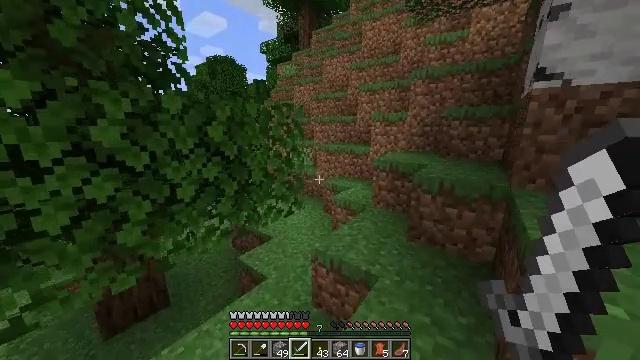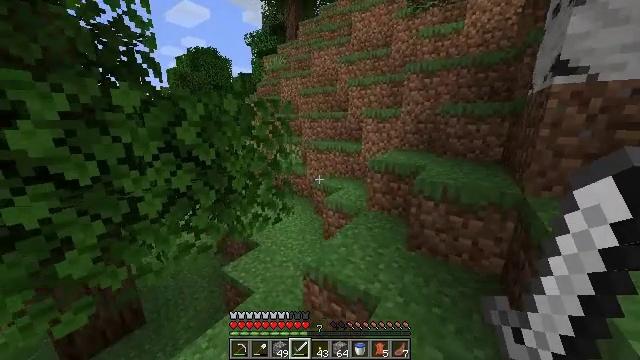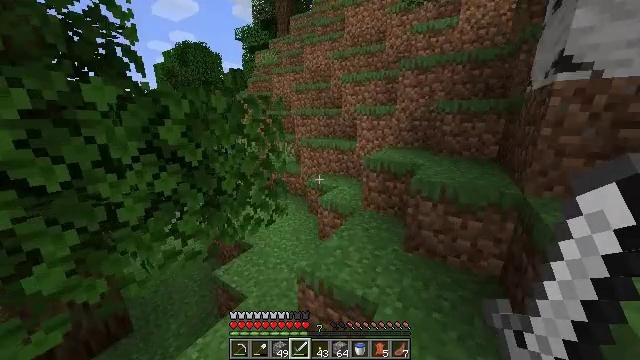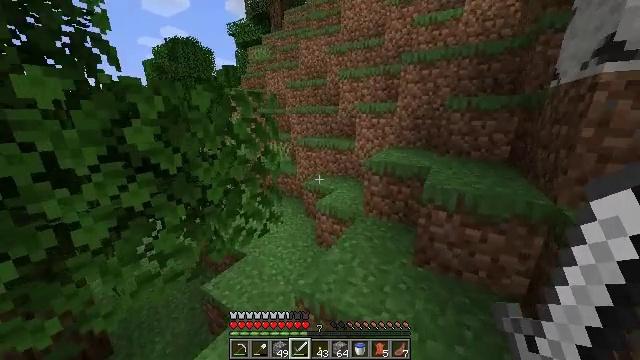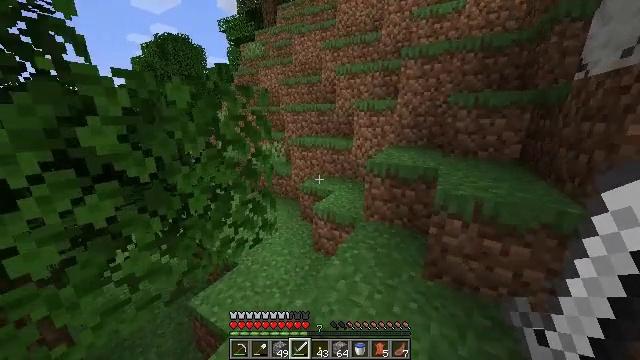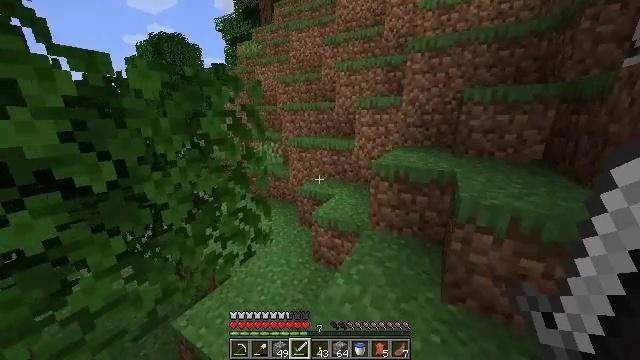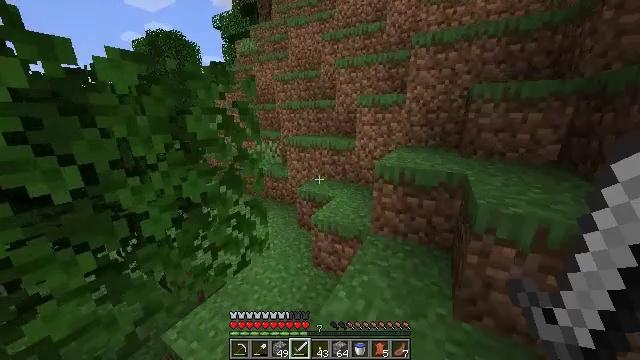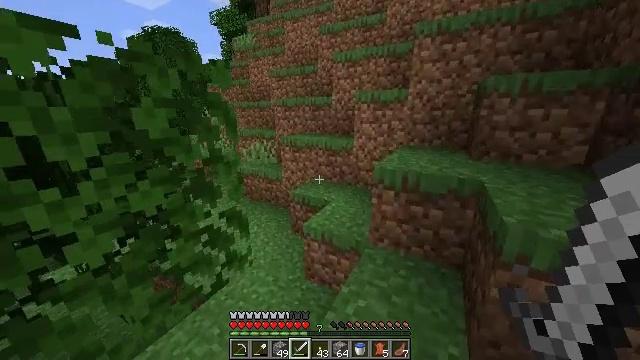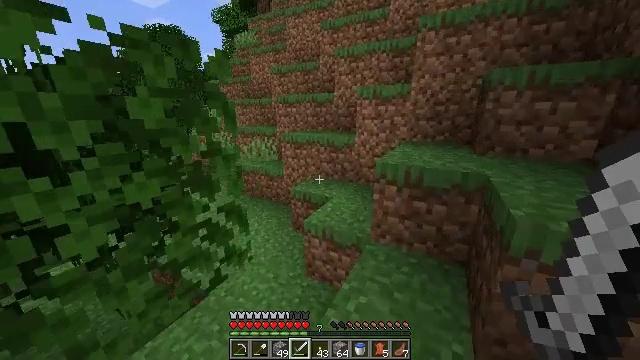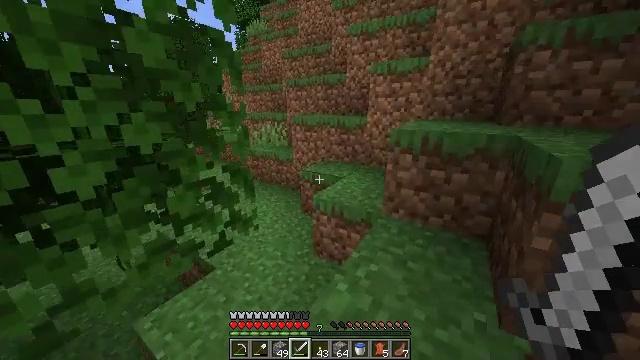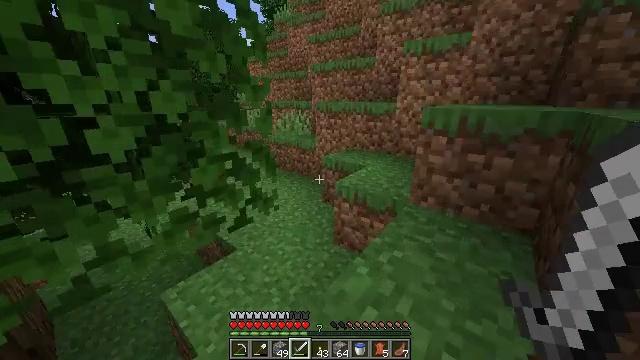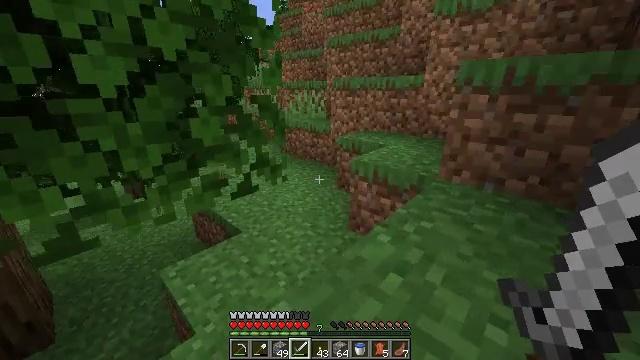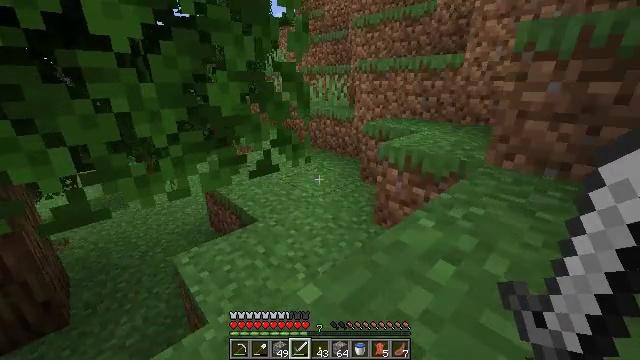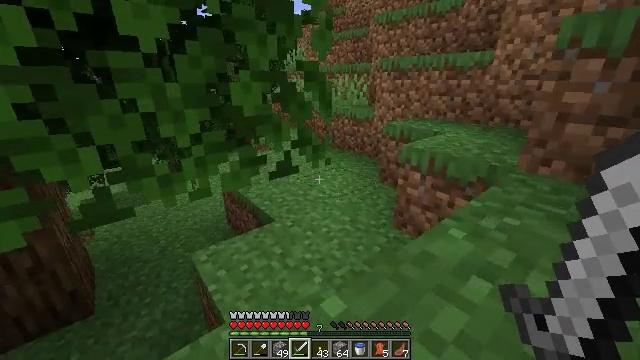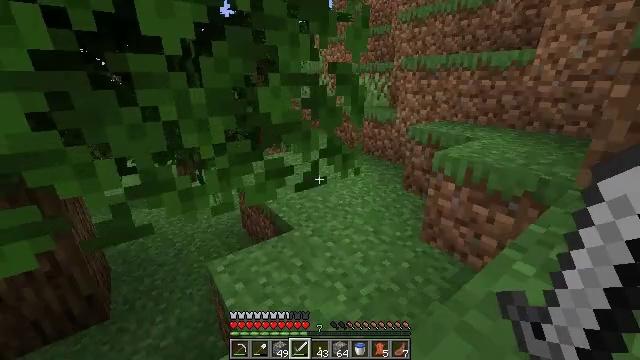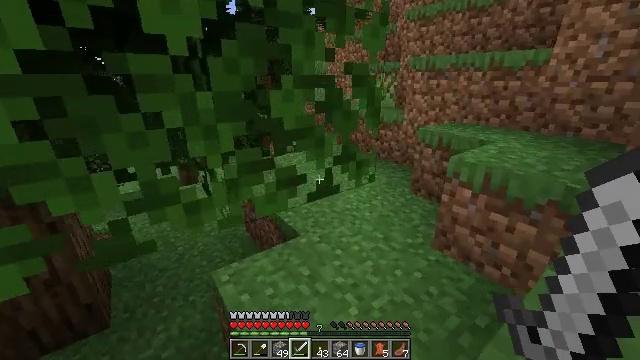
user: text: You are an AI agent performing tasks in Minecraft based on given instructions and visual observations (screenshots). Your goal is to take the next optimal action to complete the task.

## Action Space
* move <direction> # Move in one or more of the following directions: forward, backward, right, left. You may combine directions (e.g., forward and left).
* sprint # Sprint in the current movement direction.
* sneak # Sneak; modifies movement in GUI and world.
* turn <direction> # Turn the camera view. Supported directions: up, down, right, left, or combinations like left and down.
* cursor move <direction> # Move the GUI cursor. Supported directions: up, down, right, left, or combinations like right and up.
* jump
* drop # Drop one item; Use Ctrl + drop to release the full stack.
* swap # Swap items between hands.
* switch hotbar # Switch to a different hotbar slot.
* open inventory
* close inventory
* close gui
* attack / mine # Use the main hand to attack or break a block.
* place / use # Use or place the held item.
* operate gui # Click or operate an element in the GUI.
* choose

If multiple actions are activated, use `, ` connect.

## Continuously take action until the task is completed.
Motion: motion action
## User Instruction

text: Remove a peony from the inventory.
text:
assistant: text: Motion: move forward, sprint, turn right and down
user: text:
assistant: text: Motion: move forward, sprint, turn right
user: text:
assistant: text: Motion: move forward, sprint, turn right
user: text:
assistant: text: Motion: move forward, sprint, turn right
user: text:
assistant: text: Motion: move forward, sprint
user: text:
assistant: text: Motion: move forward, sprint
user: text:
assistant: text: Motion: move forward and move right, sprint
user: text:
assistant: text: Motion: move forward and move right, sprint
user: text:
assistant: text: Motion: move forward and move right, sprint, turn left and down
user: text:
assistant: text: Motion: move forward and move right, sprint, turn left and down
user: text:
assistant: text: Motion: move forward, sprint, turn left
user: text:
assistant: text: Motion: move forward, sprint, turn left
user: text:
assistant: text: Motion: move forward, sprint, turn left
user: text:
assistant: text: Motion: move forward, sprint, turn left
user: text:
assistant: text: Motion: move forward, sprint
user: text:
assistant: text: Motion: move forward, sprint, jump
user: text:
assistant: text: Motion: move forward, sprint, jump
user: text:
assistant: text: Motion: move forward, sprint, jump
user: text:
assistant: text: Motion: move forward, sprint, jump
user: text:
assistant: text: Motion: move forward, sprint, turn right, jump
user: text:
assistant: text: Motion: move forward, sprint, jump
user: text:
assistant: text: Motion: move forward, sprint, jump
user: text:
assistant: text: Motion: move forward, sprint
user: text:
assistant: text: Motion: move forward, sprint
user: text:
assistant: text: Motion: move forward, sprint
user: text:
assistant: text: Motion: move forward, sprint
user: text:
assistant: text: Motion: move forward, sprint
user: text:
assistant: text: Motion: move forward, sprint, turn left
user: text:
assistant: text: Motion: move forward and move right, sprint, turn left
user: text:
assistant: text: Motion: move forward and move right, sprint, turn left